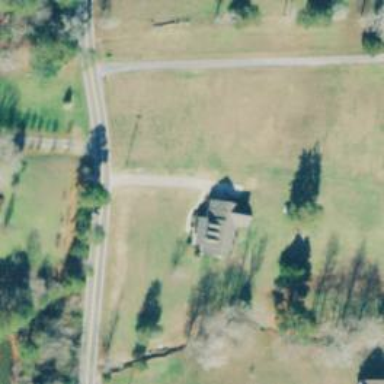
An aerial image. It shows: Driveway.